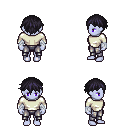
a pixel art fantasy rpg character, female body template, dark elf, purple skin, white long-sleeve shirt, metal pants, raven short bangs hairstyle, white cloth bandages, four views (front, back, left, right), 2x2 character sprite sheet, small pixel art, hard edges, no anti-aliasing